Field crop: maize
Growth stage: 2
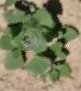
Species: chenopodium